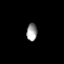
Tissue: prostate
Cell type: T cells
Senescence score: 0.3232
Nuclear area (px): 182
Mean DAPI intensity: 154.588